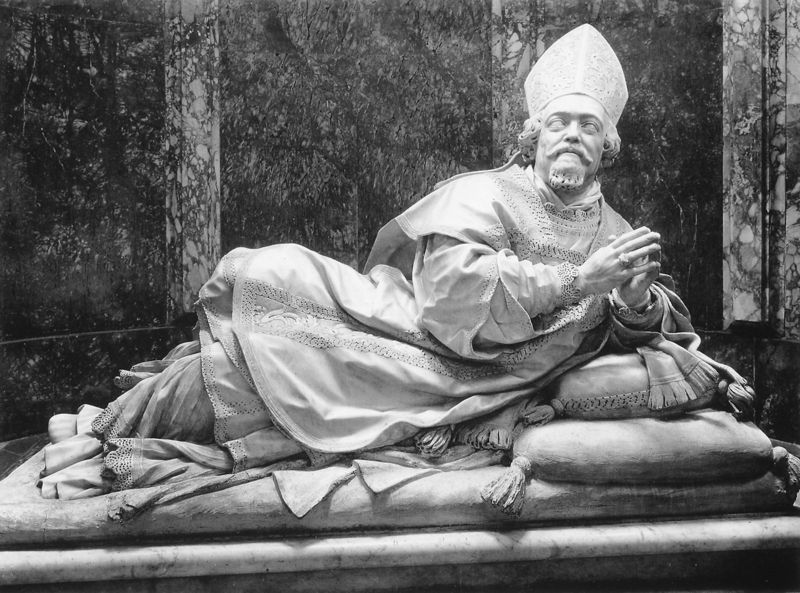
Titel: Denkmal für Kardinal Giovanni Francesco di Bagni
Künstler: Domenico Guidi
Standort: Rom, S. Alessio (EU - I - Latium)
Schlagwörter: mann, bart, falten, spitze, hände, kirche, gewand, haare, skulptur, bischof, kissen, papst, liegend, ring, beten, sarg, grab, troddel, mitra, betend, ornat, quasten, grabmal, sarkophag, bischofsmütze, ruhestatt